Field crop: tomato
Growth stage: 1
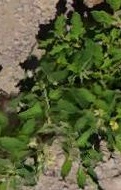
Species: tomato